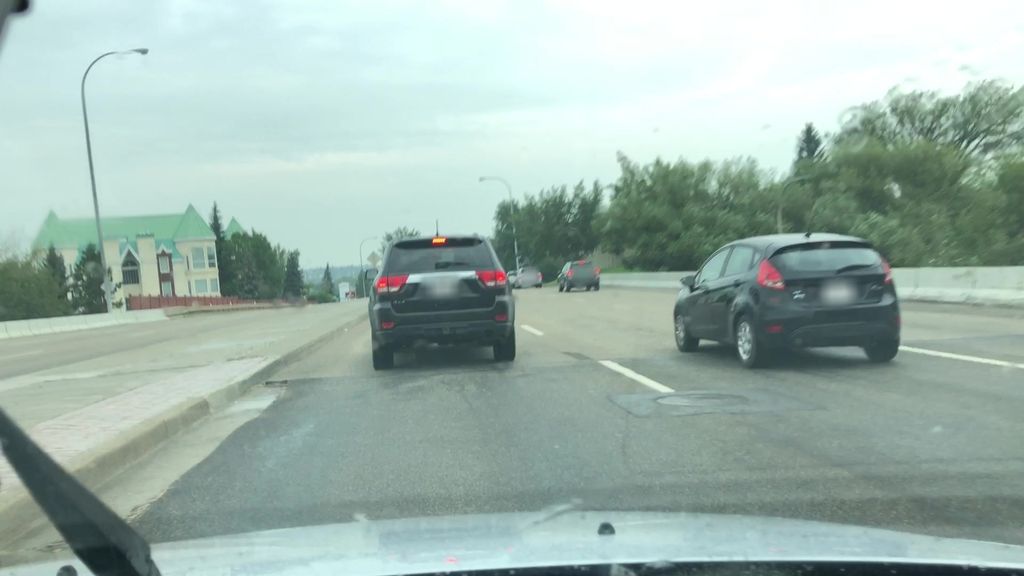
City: edmonton